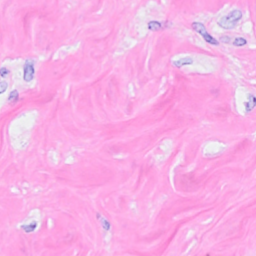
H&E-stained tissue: Breast